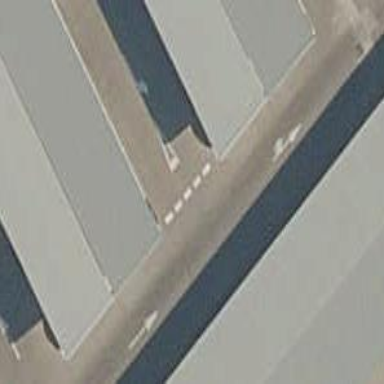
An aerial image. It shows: Asphalt parking aisle road for service vehicles.